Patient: sex M, age 71
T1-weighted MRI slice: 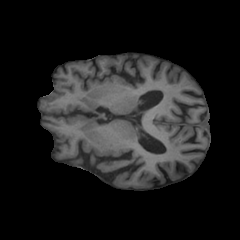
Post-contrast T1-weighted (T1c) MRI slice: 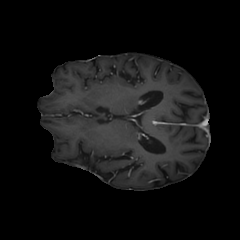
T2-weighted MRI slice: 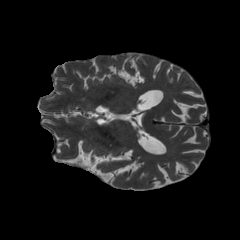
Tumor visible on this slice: no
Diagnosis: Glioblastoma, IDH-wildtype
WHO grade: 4